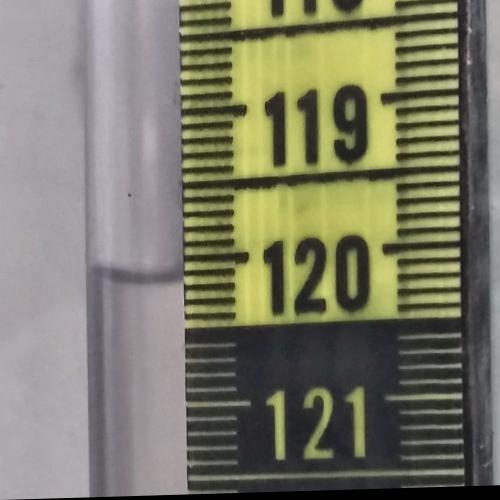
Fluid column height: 120.1 cm